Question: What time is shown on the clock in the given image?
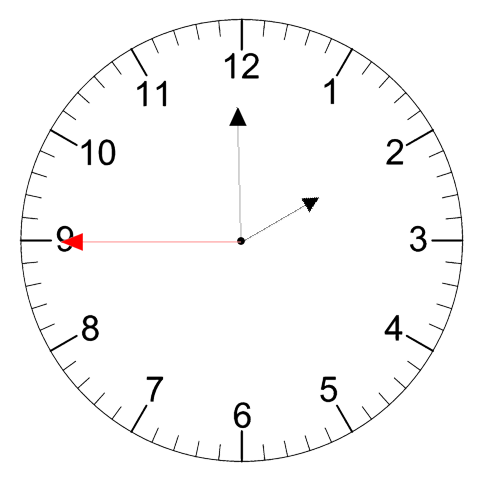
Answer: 01:59:45